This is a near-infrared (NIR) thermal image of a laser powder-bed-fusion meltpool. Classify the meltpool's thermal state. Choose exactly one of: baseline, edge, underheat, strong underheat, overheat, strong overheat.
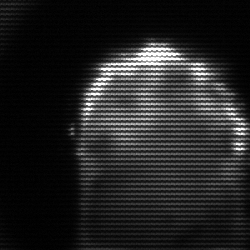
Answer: baseline